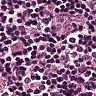
Metastatic tissue present: no